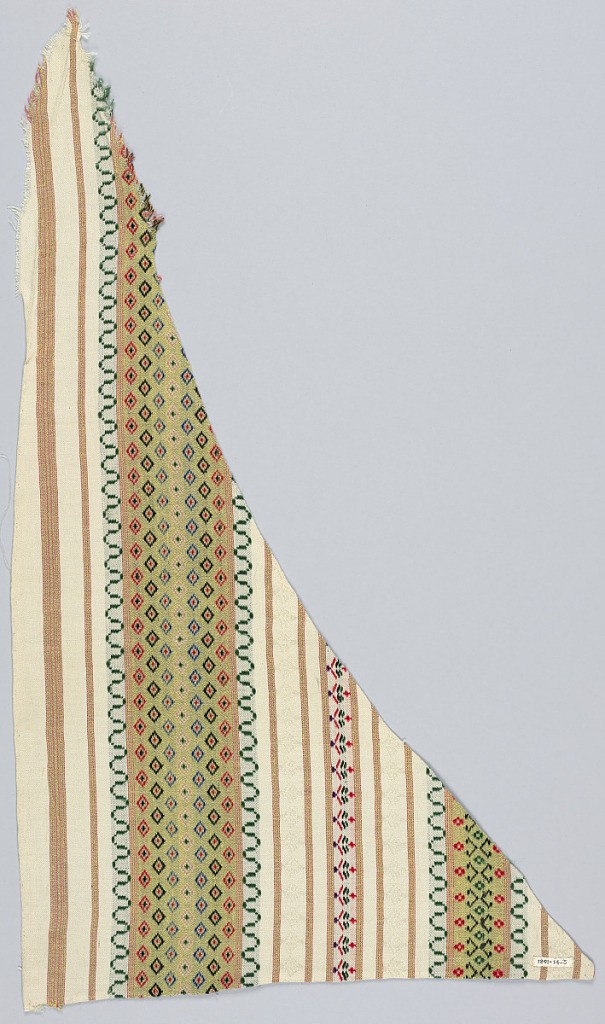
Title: Fragment
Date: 19th century
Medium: silk, metallic thread Technique: woven
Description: White herringbone ground with horizontal stripes of varying width, in purely geometric and small-scale conventionalized floral patterns. Stripes are formed by secondary wefts of red, black, blue, pink, purple, green and gold metallic thread.